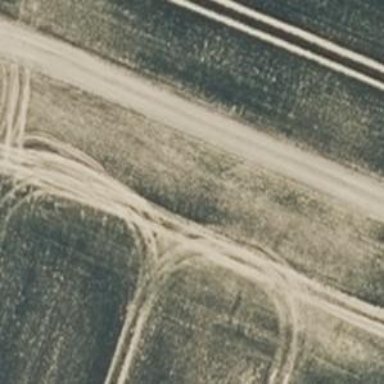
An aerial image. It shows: Track with grade 2 gravel surface.